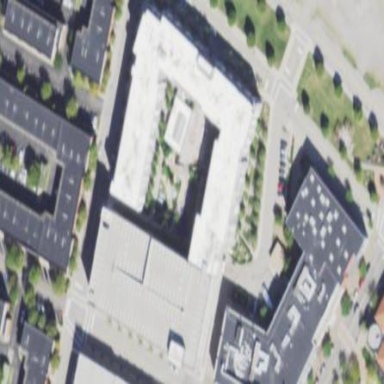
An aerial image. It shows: Multi-storey parking building.